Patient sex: M
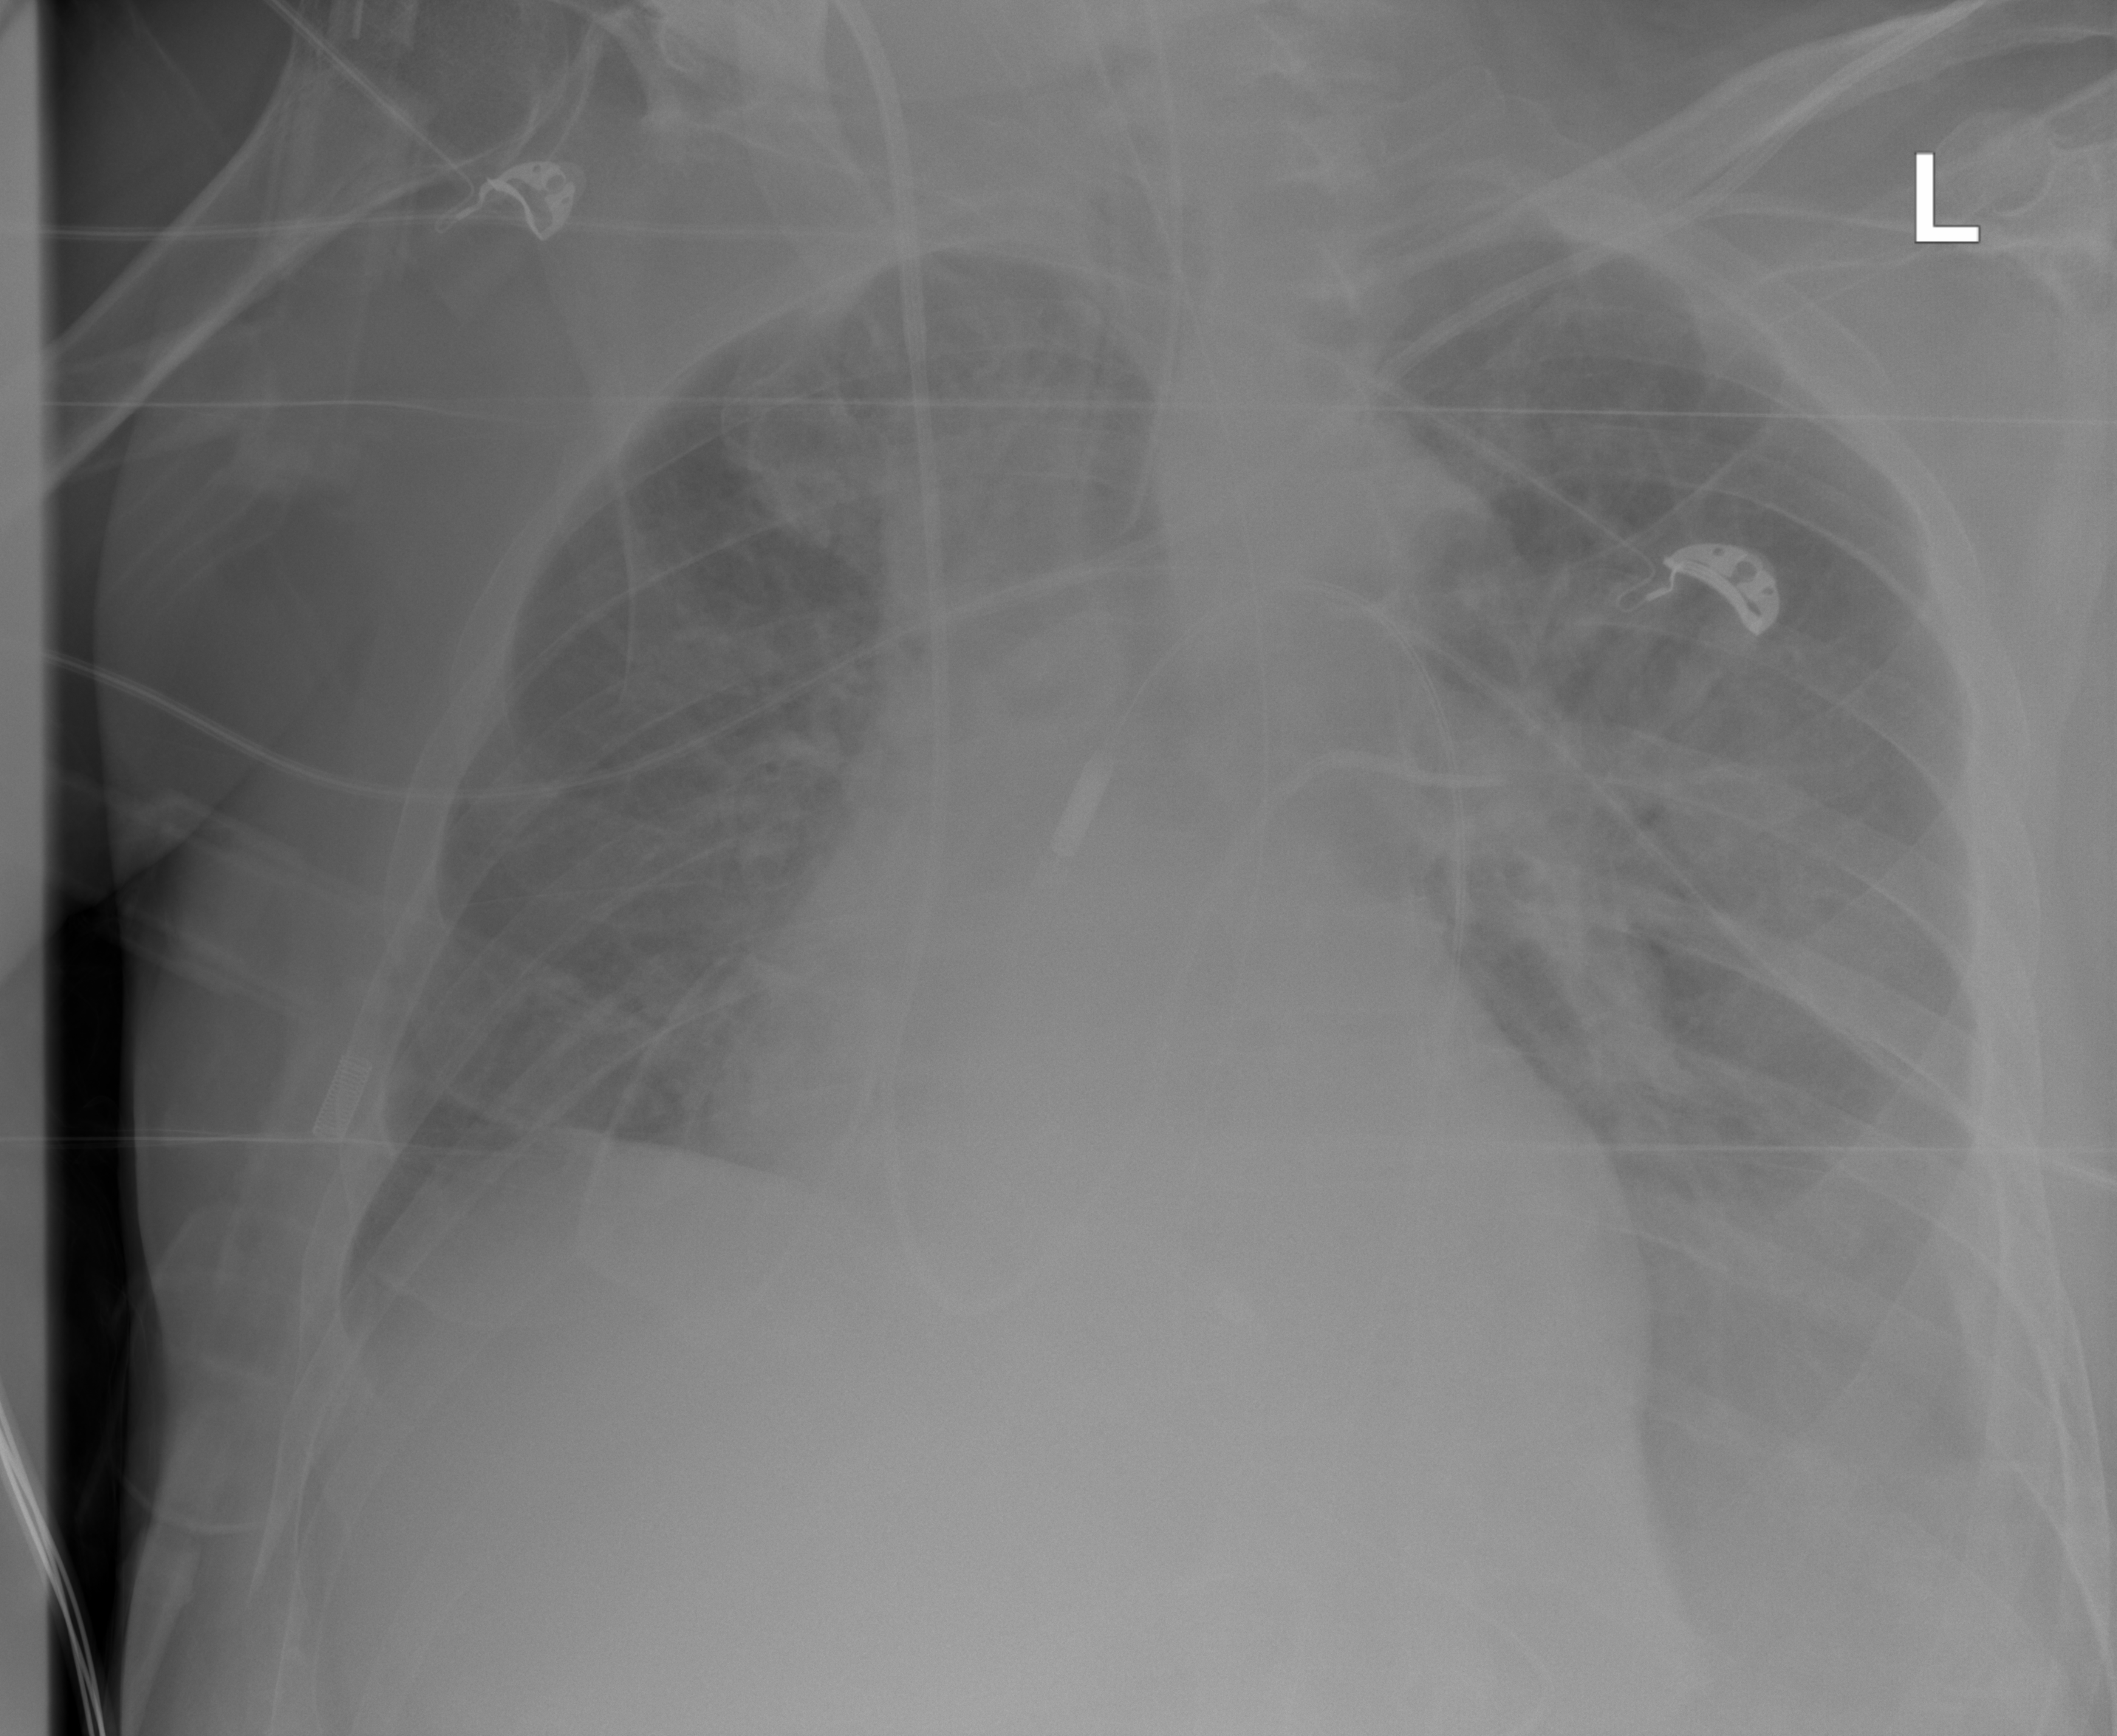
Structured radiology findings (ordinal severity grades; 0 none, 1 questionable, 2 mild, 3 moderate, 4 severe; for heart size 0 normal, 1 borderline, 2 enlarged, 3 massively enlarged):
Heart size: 1
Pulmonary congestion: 2
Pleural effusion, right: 0
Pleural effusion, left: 2
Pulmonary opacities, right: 2
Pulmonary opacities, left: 2
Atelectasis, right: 2
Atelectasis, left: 2